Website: macys
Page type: account-selection
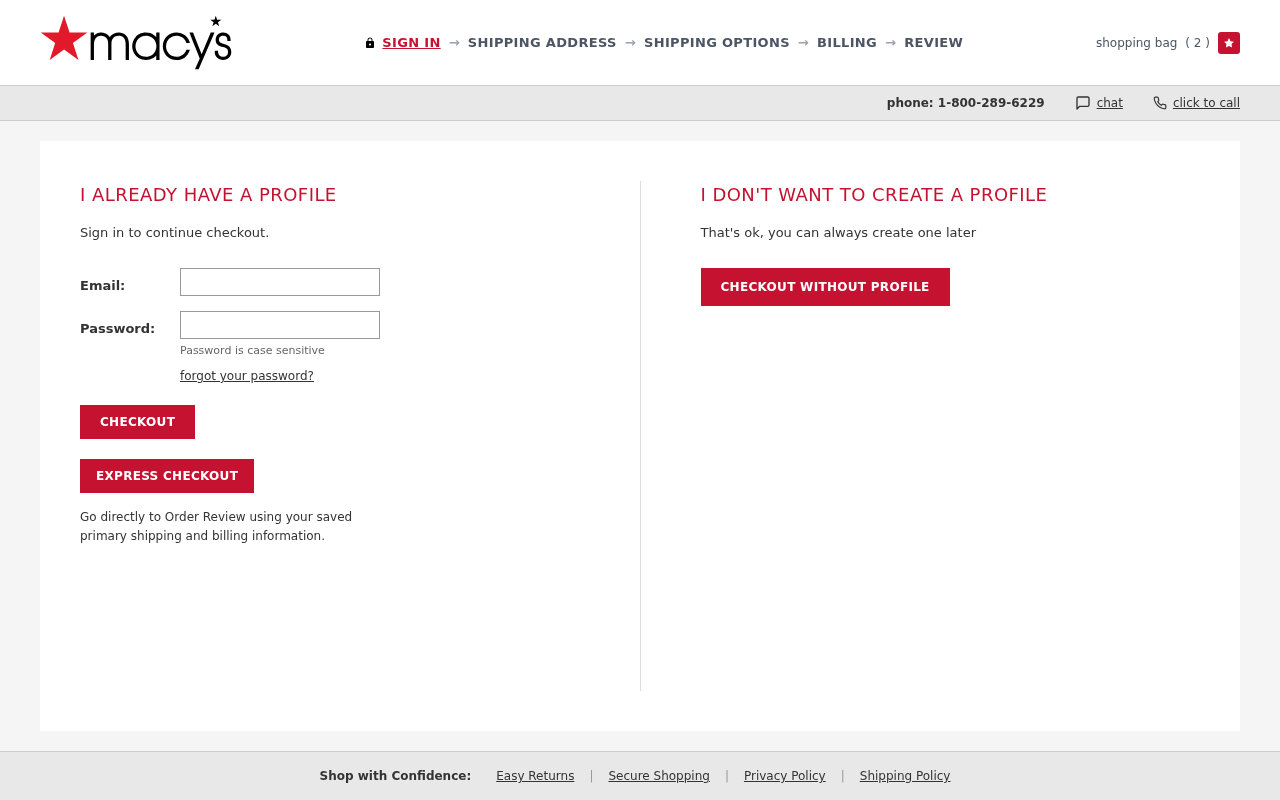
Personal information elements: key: PII_EMAIL
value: tinagutierrez@hotmail.com
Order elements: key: ORDER_NUM_ITEMS
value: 2